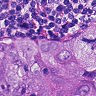
Metastatic tissue present: yes